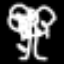
Label: palm tree